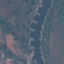
Land use / land cover: River